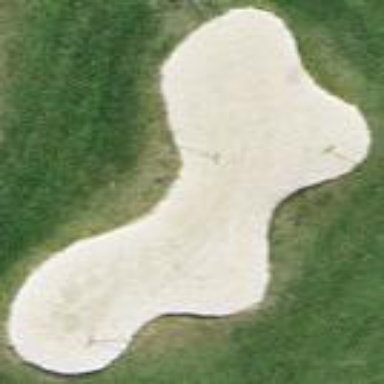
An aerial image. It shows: Sand bunker on golf course.